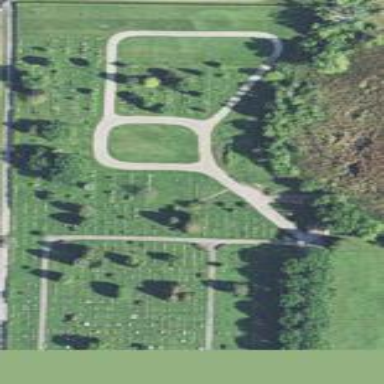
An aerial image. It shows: Cemetery.